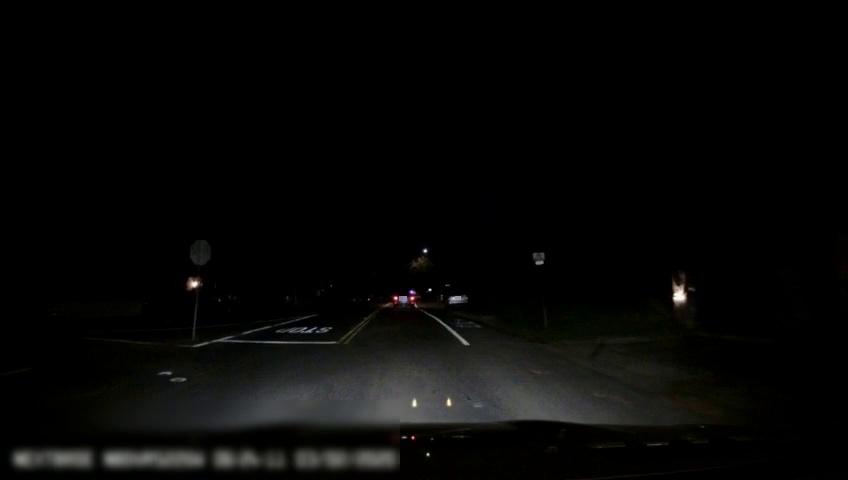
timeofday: Night
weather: Other
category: Drivable Space
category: Vehicles | SUV
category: Vehicles | Car
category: Lanes | Current Lane
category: Lanes | Current Lane
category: Lanes | Alternate Lane
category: Lanes | Alternate Lane
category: Lanes | Alternate Lane
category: Lanes | Alternate Lane
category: Traffic | Signs